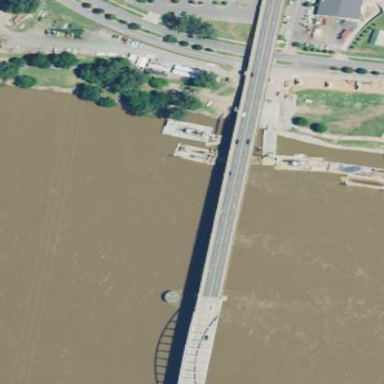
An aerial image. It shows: Man-made bridge.